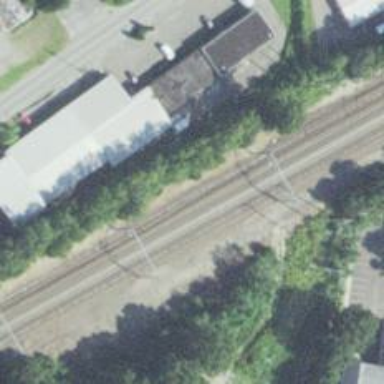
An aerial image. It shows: Continuous railway rail with electrified contact line. It is siding service track.